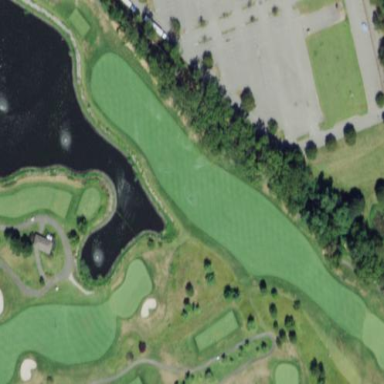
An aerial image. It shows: Rough area on grassy golf course.